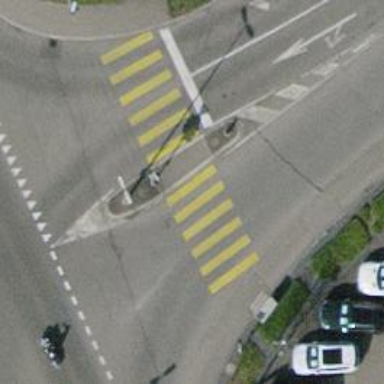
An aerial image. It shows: Zebra crossing on the road.